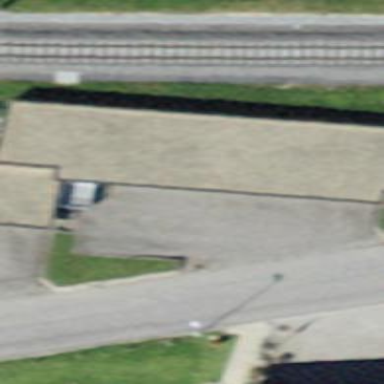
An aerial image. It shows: Group of garages.